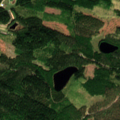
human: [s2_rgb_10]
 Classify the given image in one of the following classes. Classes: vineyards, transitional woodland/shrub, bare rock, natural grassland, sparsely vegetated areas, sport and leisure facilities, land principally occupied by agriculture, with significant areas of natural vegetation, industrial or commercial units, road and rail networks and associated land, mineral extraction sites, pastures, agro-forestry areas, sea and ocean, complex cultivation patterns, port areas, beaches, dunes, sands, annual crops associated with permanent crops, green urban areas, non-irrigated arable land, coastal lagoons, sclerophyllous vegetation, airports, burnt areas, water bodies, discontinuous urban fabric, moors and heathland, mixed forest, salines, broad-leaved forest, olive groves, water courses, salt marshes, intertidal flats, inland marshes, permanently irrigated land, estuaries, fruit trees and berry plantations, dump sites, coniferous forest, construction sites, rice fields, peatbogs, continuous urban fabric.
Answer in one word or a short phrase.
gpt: coniferous forest, mixed forest